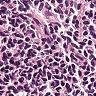
Metastatic tissue present: no